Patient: sex F, age 56
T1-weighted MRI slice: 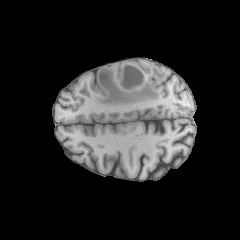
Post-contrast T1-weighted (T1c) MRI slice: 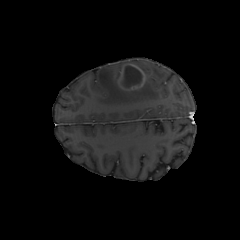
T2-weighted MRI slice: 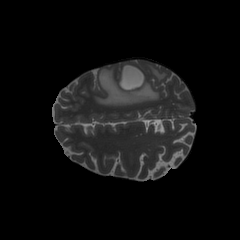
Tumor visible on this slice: yes
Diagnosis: Glioblastoma, IDH-wildtype
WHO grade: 4